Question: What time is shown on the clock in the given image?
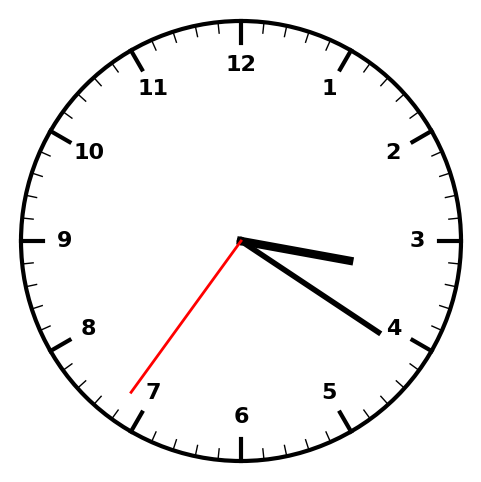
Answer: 03:20:36